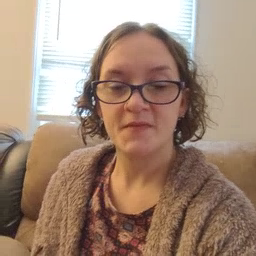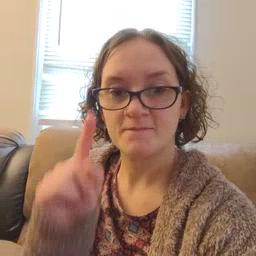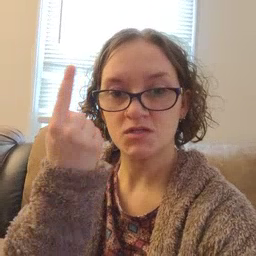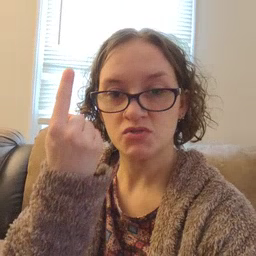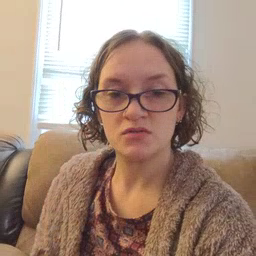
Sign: first